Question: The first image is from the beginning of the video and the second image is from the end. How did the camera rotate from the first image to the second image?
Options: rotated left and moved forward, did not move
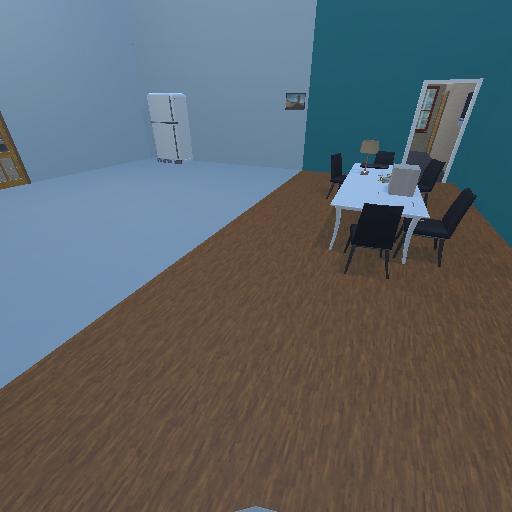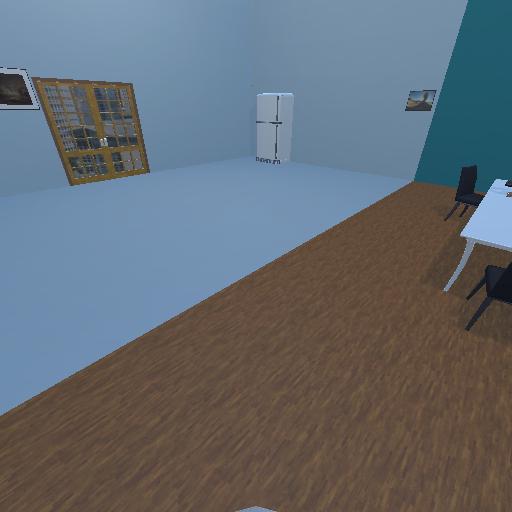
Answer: rotated left and moved forward